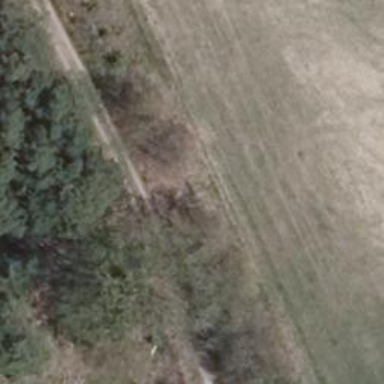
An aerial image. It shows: Sandy track with grade 4 tracktype.